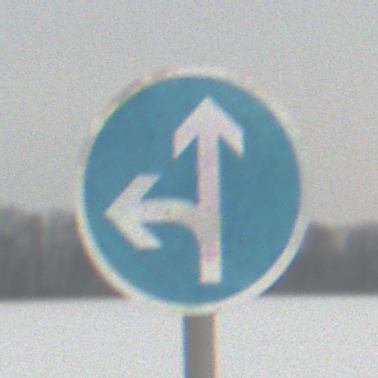
Verkehrszeichen: VorgeschriebeneFahrtrichtungGeradeausOderLinks
Umgebung: Outdoor, Nature
Tageszeit: MorningAfternoon
Wetter: Overcast
Licht: Natural
Jahreszeit: Winter
Kontrast: LowContrast